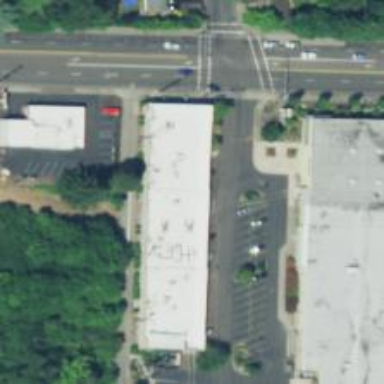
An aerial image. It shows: Parking space.